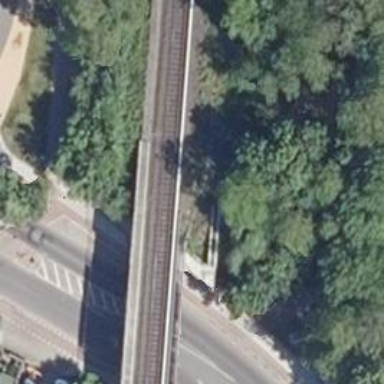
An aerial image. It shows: Abandoned electrified railway bridge.